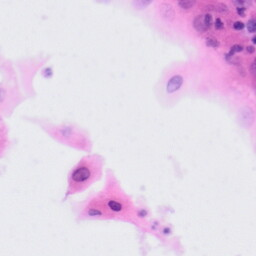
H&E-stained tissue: Tonsil